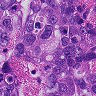
Metastatic tissue present: yes